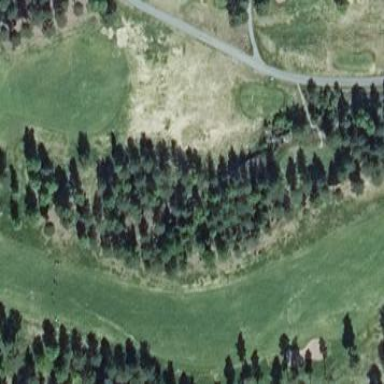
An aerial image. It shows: Grassy area designated as golf fairway.